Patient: sex F, age 40
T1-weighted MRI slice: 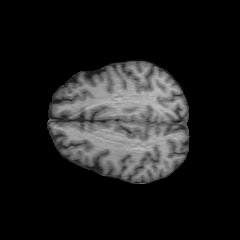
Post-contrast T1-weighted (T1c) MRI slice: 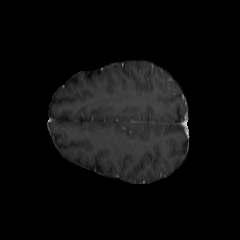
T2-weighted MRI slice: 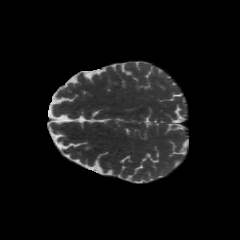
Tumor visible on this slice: no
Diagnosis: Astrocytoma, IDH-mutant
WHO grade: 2